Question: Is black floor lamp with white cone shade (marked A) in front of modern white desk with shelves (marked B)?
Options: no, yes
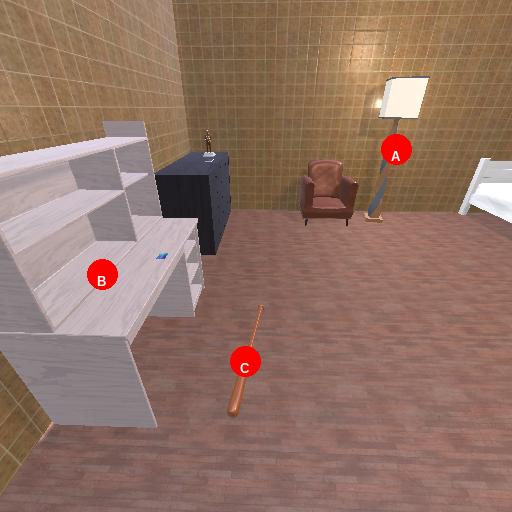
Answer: no